You are looking at a signal-to-image encoding: consecutive vibration samples arranged as the rows of a grayscale square. Determine the bearing's health state. Answer with exactly one of: normal, inner_race, outer_race, ball.
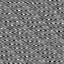
Answer: outer_race